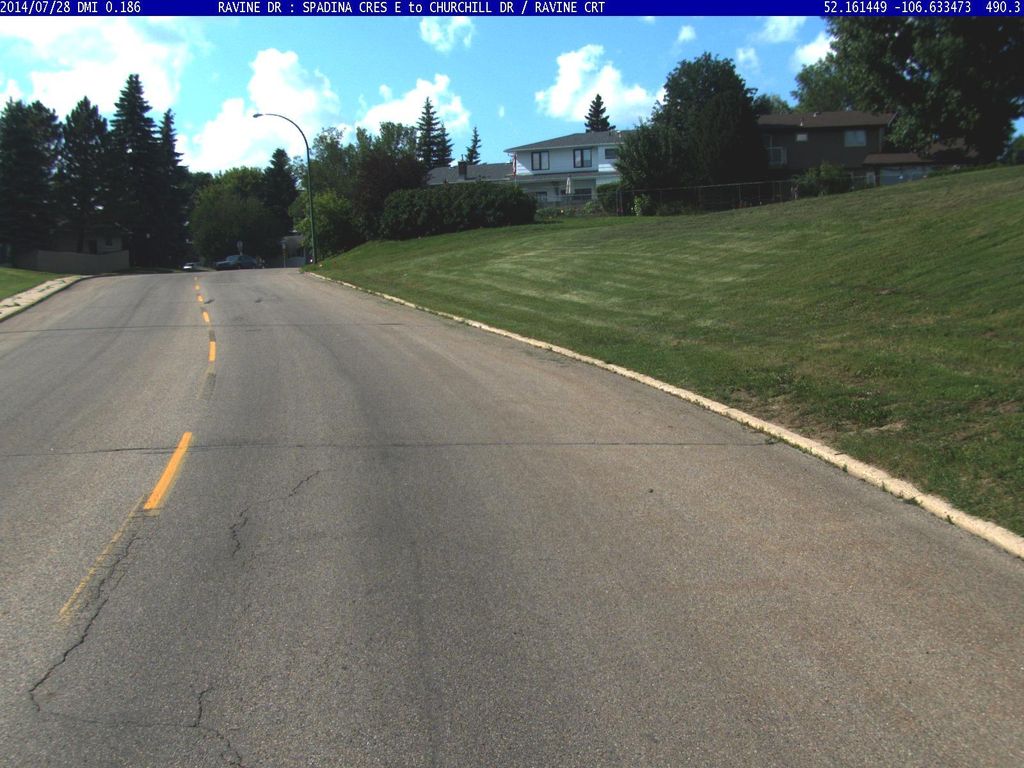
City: saskatoon